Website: ulta-beauty
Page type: delivery-shipping
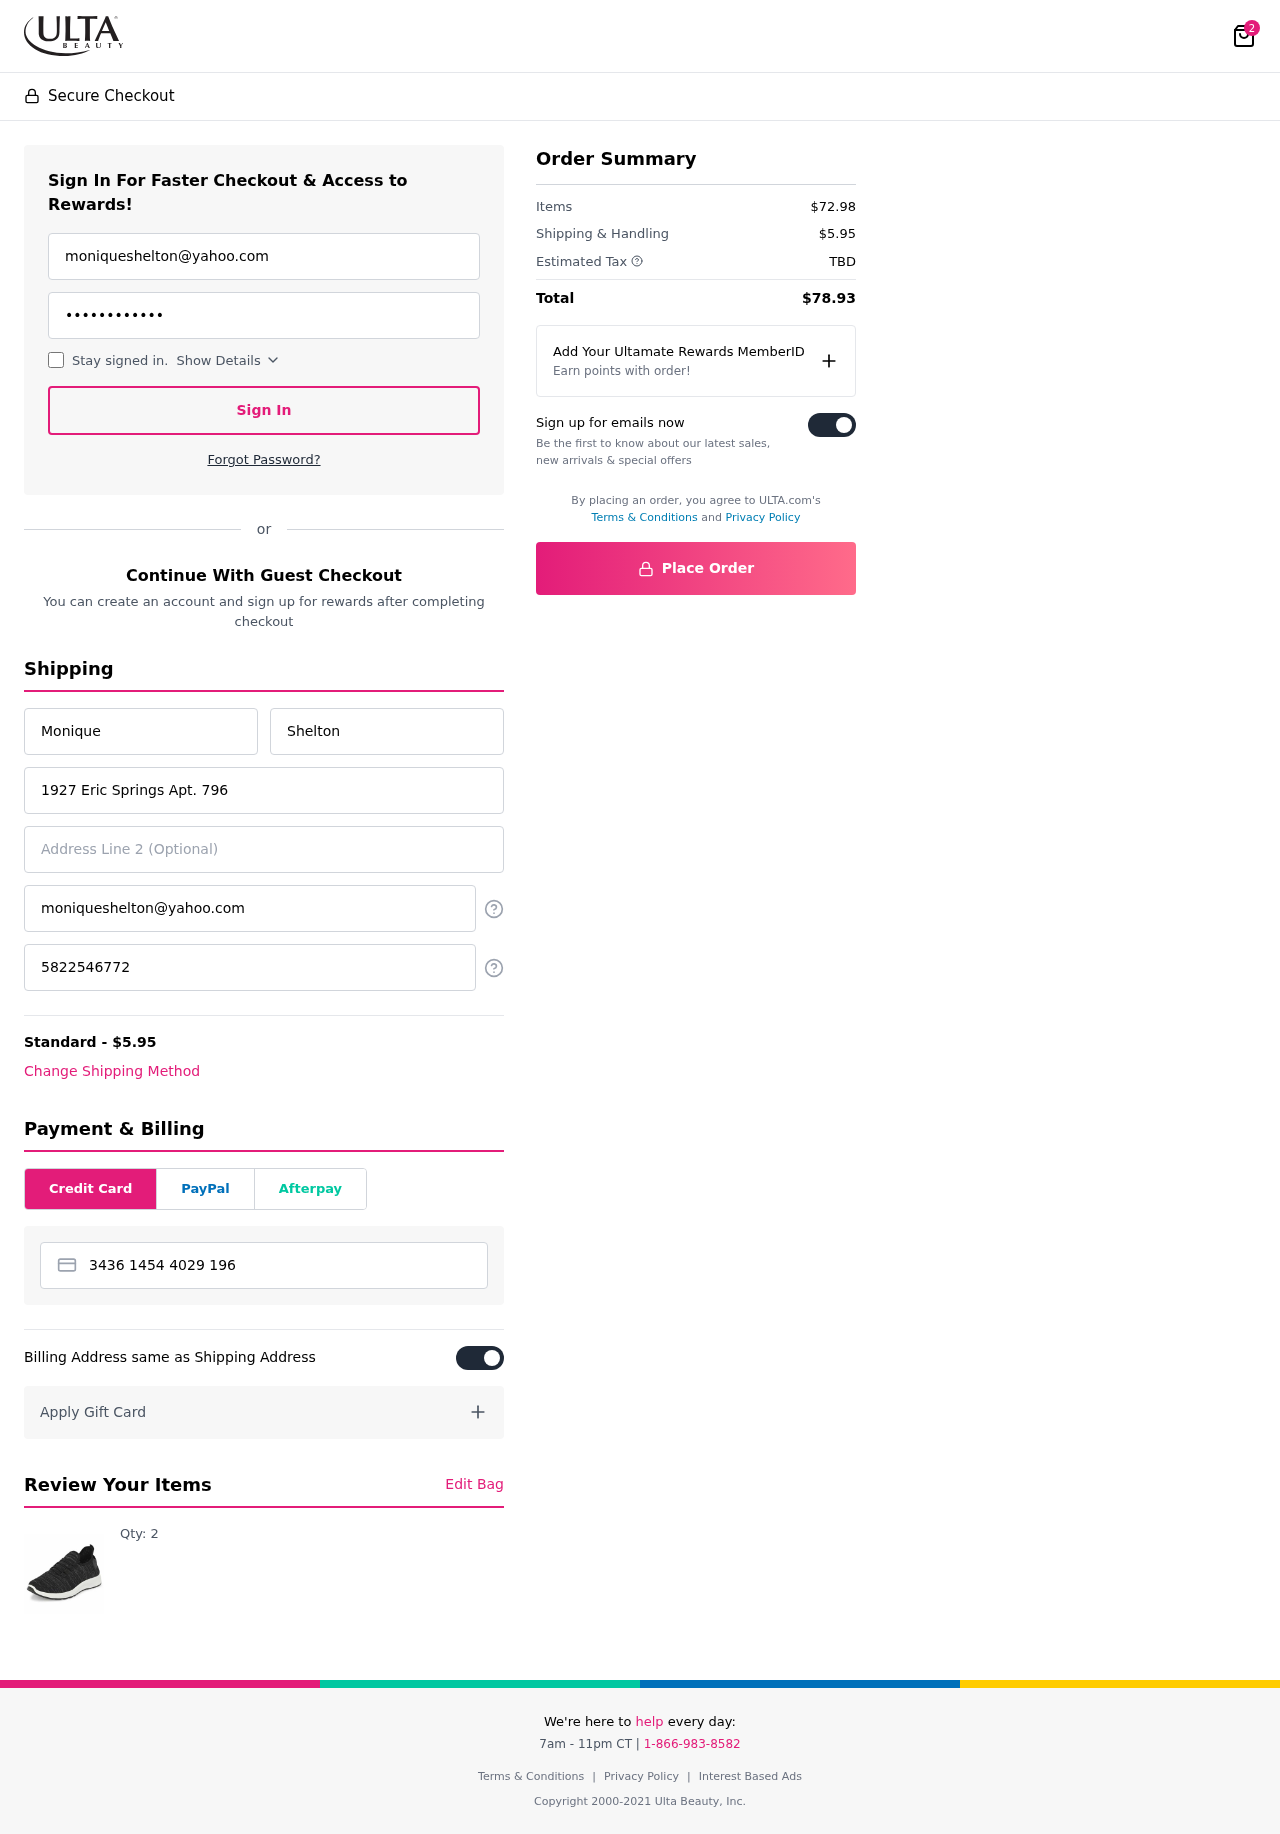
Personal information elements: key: PII_CARD_NUMBER
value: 3436 1454 4029 196
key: PII_EMAIL
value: moniqueshelton@yahoo.com
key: PII_EMAIL2
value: moniqueshelton@yahoo.com
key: PII_FIRSTNAME
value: Monique
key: PII_LASTNAME
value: Shelton
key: PII_PHONE
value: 5822546772
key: PII_STREET
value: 1927 Eric Springs Apt. 796
Product elements: key: PRODUCT1_QUANTITY
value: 2
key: PRODUCT1
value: Qty: 2
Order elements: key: ORDER_NUM_ITEMS
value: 2
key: ORDER_SHIPPING_COST
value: $5.95
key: ORDER_SUBTOTAL
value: $72.98
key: ORDER_TAX
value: TBD
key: ORDER_TOTAL
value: $78.93